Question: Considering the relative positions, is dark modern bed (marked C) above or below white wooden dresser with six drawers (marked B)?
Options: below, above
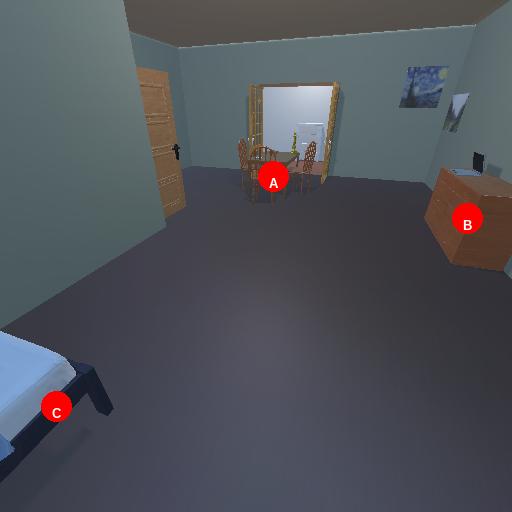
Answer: below